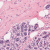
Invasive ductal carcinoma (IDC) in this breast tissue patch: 0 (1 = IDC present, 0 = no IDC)